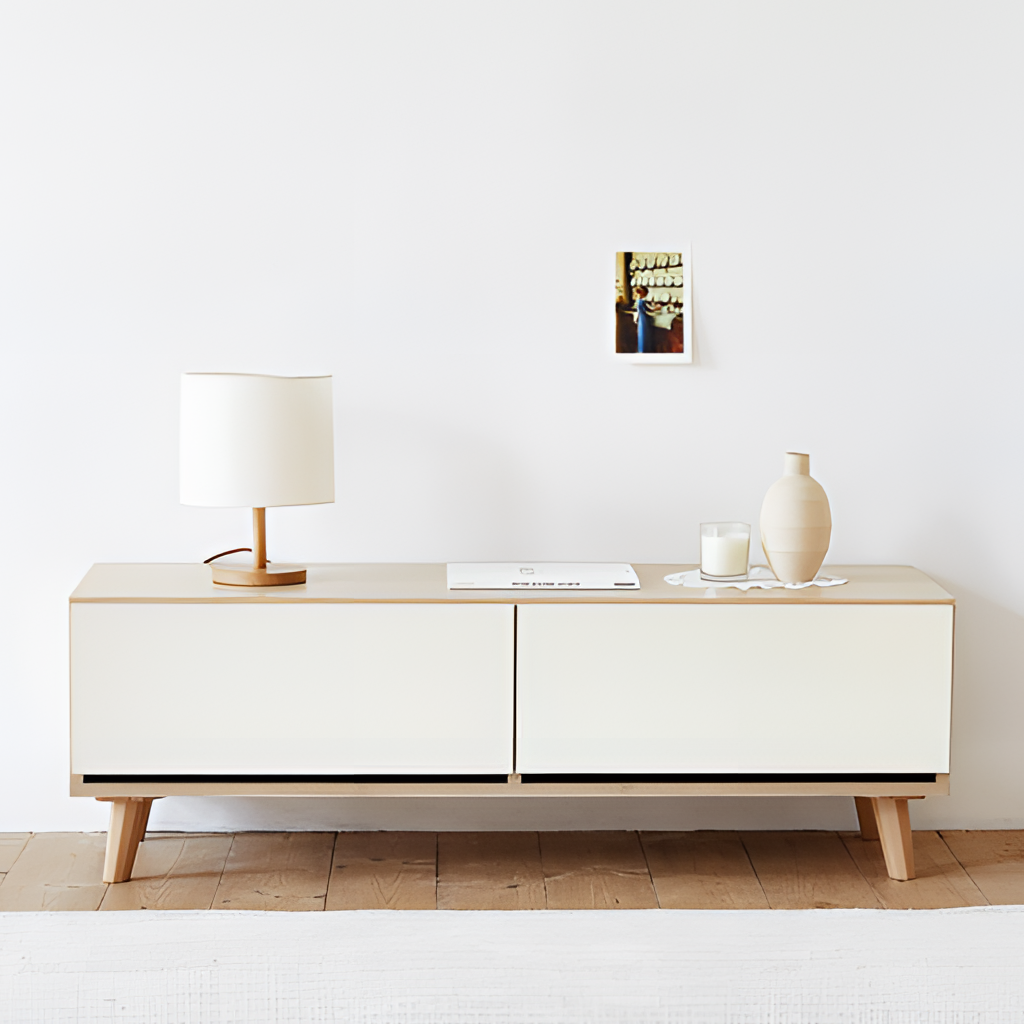
beige wood cabinet, living room, paint wallpaper, with solid pattern, minimalist, wood flooring, with plank pattern